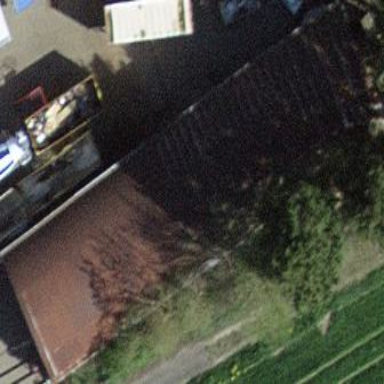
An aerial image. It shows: View of roof of building.